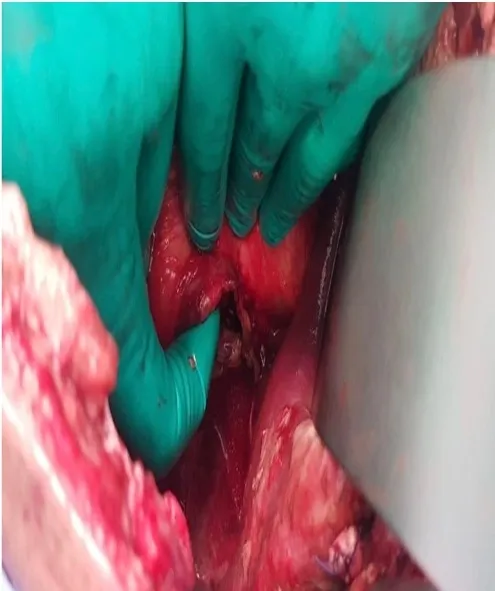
Posterior injury of the gastro-esophageal junction. . We ensure that the figures do not contain confidential patient details.
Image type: medical_photograph (other_medical_photograph)